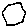
Label: hexagon